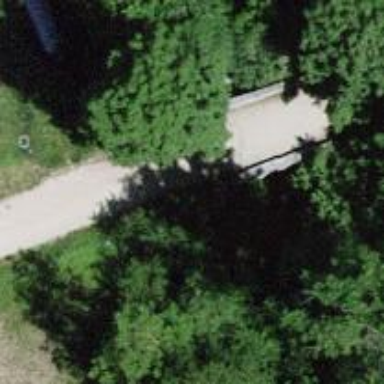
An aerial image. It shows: Track bridge with compacted grade2 surface.